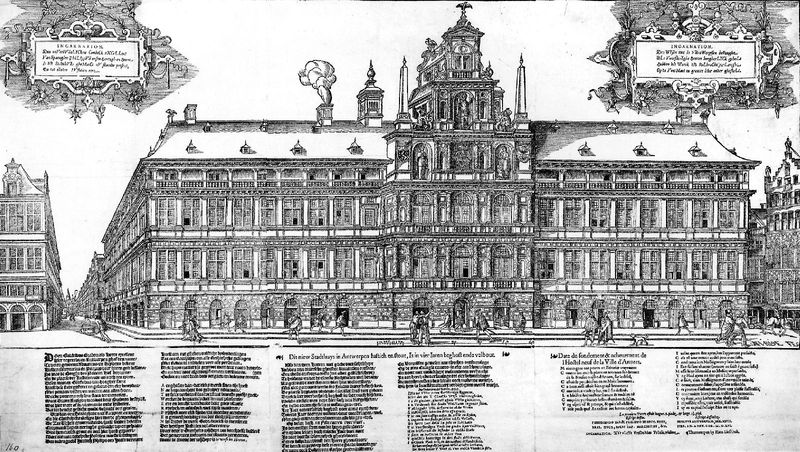
Titel: Szenographische Ansicht des Rathauses von Antwerpen
Künstler: Hans Vredeman de Vries
Institution: Stockholm, Kunglinga Biblioteket, Sveriges Nationalbiblioteket
Schlagwörter: menschen, stadt, fenster, straße, zeichnung, dach, gebäude, haus, häuser, qualm, rauch, schornstein, schrift, passanten, schornsteine, spalten, treppen, arches, architecture, hall, palace, people, white, tafel, black, grey, windows, print, perspective, stufen, straßen, eingang, gehsteig, palast, druck, smoke, stone, building, landscape, roof, street, tower, etagen, view, drawing, black and white, dog, etching, illustration, french, town, newspaper, plan, ink, square, facade, stories, symmetry, motion, horse, book, chimney, stones, action, text, gebäde, european, running, legend, big house, project, article, streen, storie, storied, ebuilding, encyclopaedia